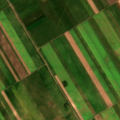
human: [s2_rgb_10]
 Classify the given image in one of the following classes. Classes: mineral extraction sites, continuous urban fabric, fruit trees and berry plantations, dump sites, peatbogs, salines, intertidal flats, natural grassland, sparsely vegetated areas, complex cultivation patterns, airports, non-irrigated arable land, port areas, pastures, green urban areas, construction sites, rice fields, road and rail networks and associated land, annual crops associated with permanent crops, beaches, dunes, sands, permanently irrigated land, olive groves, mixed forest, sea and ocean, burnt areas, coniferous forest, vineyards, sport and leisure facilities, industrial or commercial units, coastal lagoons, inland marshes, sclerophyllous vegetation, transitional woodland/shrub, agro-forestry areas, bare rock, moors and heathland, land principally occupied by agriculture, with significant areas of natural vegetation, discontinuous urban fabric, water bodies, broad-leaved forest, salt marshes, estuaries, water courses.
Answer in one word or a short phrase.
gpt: non-irrigated arable land